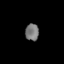
Tissue: skin
Cell type: Epithelial cells
Senescence score: 0.144
Nuclear area (px): 220
Mean DAPI intensity: 120.759